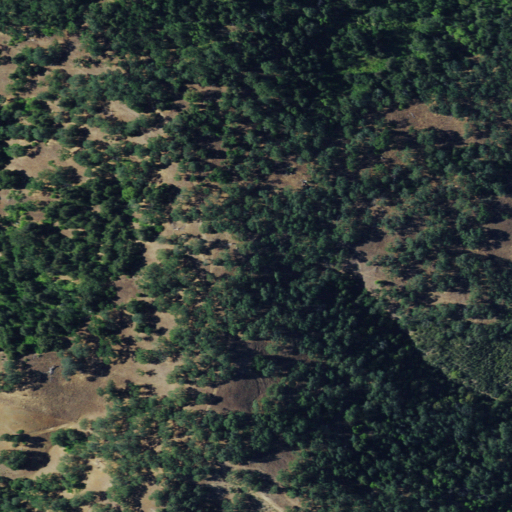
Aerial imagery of mountain in California named Poison Oak Hill containing shrub and evergreen forest